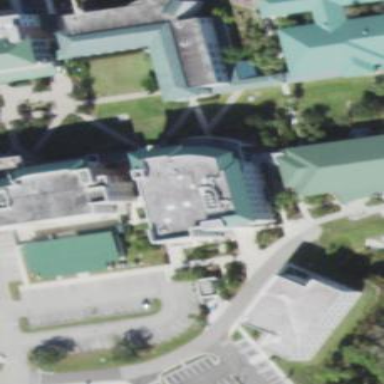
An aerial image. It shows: University building.